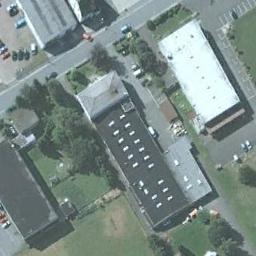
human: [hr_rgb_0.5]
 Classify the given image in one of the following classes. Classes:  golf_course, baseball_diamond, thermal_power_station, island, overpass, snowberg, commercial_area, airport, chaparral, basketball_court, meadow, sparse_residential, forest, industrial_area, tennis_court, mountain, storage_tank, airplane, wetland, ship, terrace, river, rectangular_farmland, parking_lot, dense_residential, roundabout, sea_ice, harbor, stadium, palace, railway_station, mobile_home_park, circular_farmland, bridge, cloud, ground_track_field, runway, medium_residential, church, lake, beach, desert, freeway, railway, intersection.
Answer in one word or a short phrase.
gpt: industrial_area